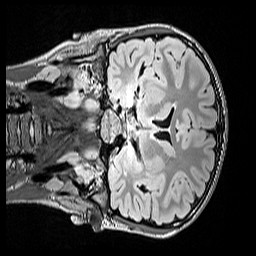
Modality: FLAIR
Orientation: coronal
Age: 10
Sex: female
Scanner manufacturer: siemens
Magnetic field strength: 3 T
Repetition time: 5 s
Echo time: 0.388 s